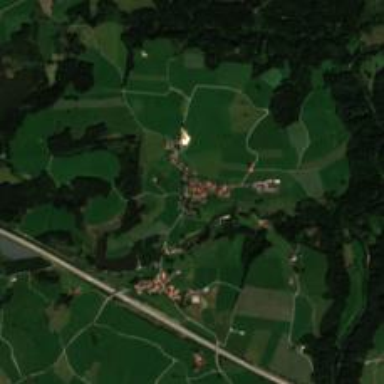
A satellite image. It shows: Small settlement known as hamlet.